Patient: sex F, age 66
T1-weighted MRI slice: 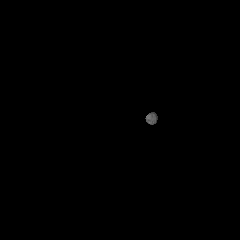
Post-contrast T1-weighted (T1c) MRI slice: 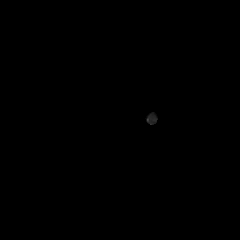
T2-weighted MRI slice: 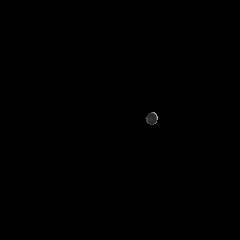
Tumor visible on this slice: no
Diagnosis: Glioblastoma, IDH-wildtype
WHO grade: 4